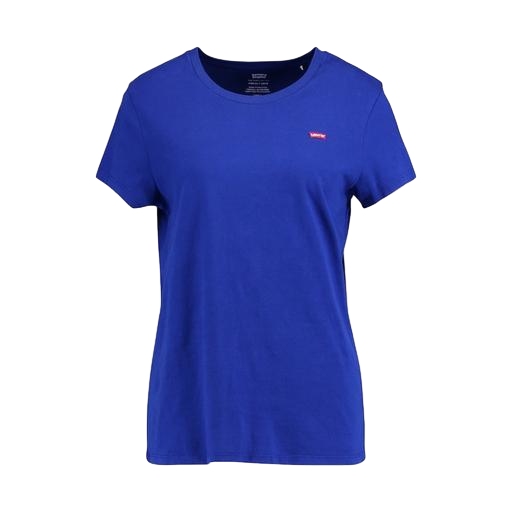
blue women's ottoman t-shirt, blue t-shirt only macy, blue scoop-neck tee, white background